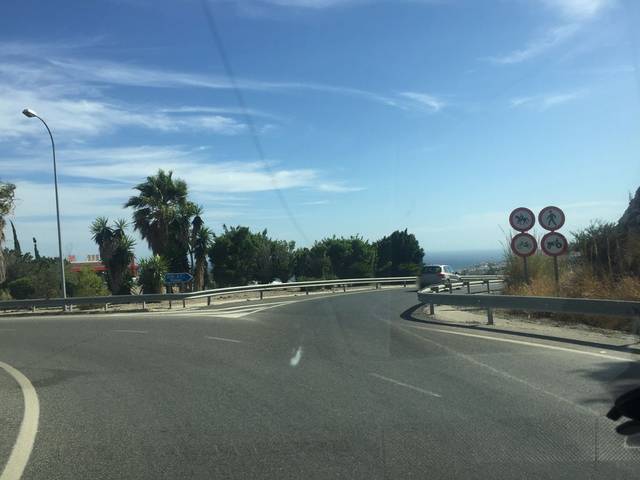
Region: Spain
Coordinates: 36.764, -3.888